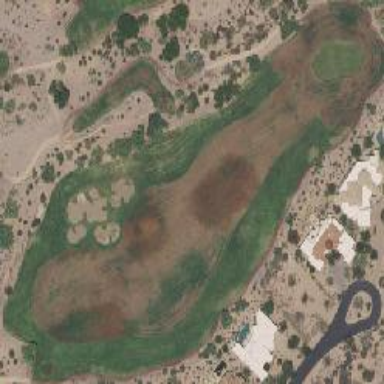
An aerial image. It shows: Area with grass used as rough in golf course.